Field crop: maize
Growth stage: 2
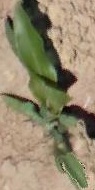
Species: maize